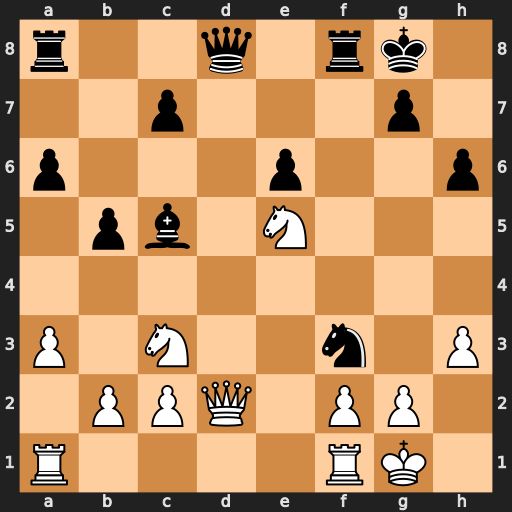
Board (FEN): r2q1rk1/2p3p1/p3p2p/1pb1N3/8/P1N2n1P/1PPQ1PP1/R4RK1
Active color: w
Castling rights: -
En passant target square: -
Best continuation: Nxf3 Qxd2 Nxd2